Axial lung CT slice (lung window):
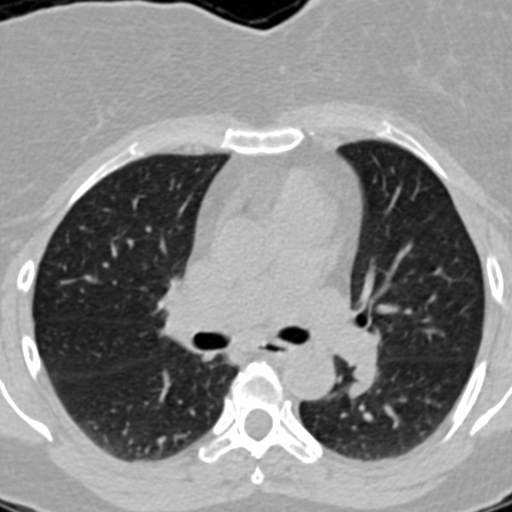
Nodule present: no